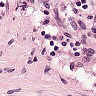
Metastatic tissue present: no